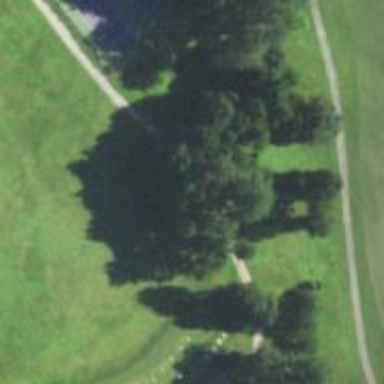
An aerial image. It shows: Driveway that serves as golf path.